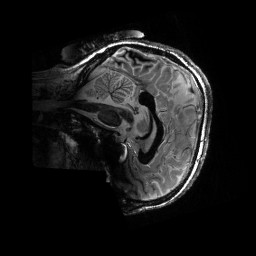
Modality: T1w
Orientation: sagittal
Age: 30
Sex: male
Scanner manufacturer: siemens
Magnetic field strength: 6.98 T
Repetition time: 4.5 s
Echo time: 0.00337 s